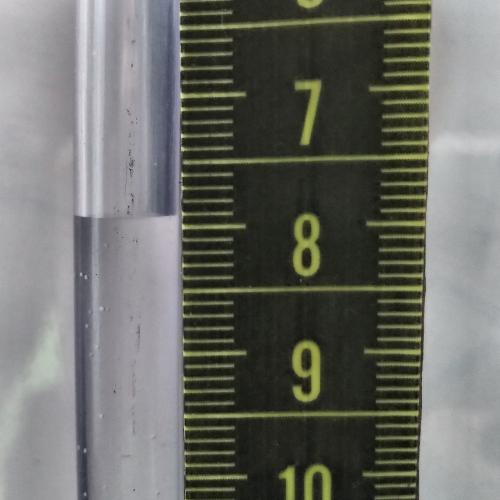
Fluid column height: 7.9 cm